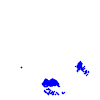
Particle: electron